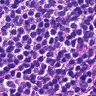
Metastatic tissue present: no